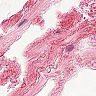
Metastatic tissue present: no